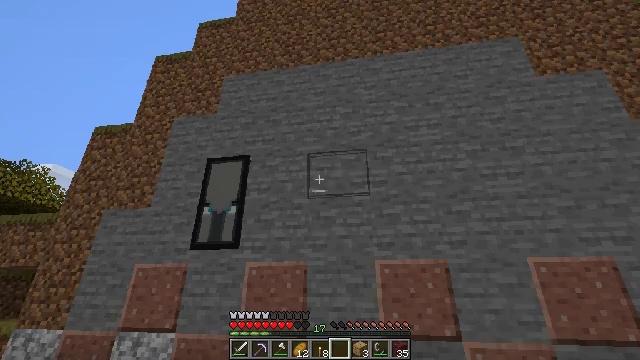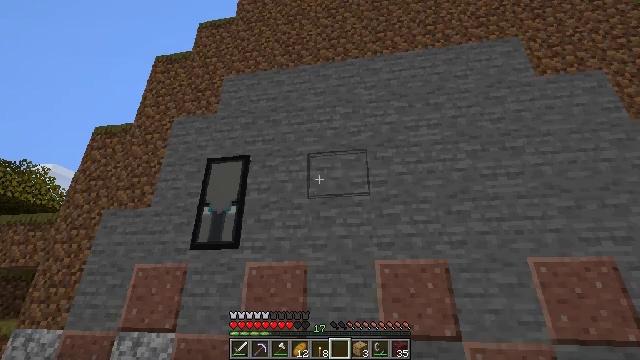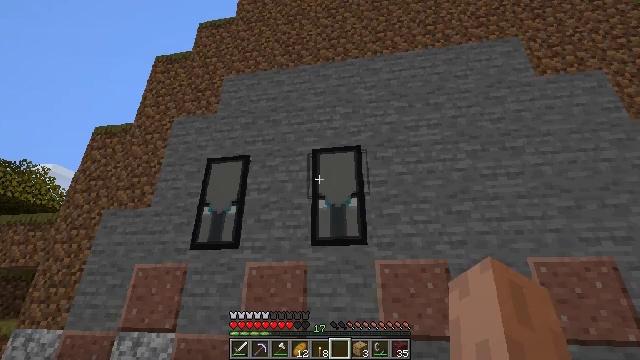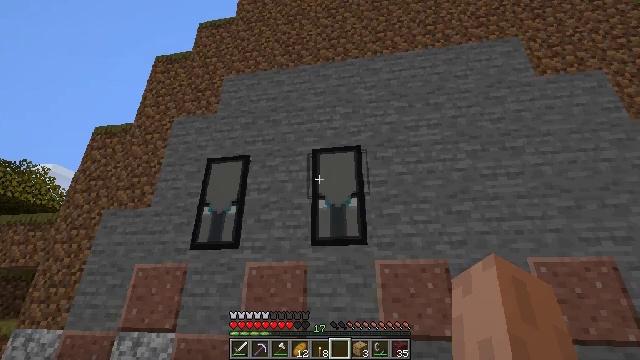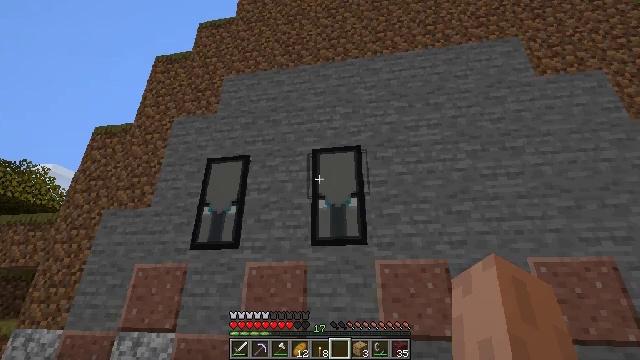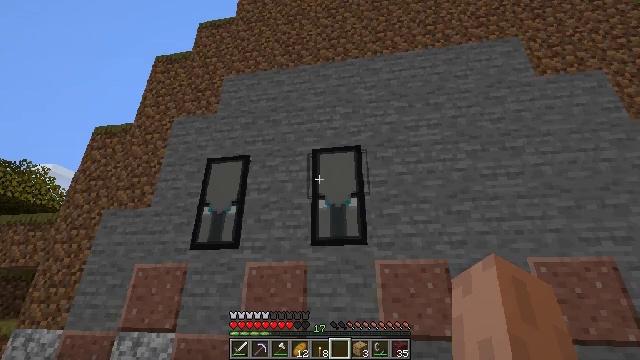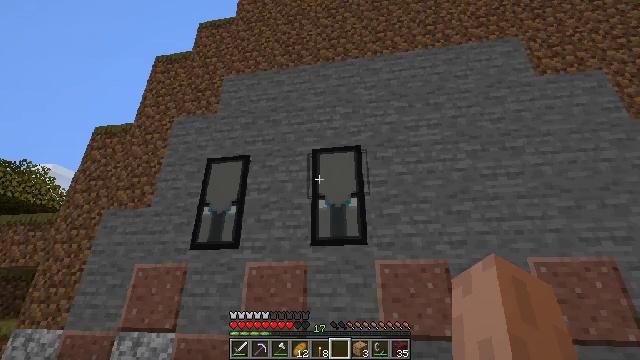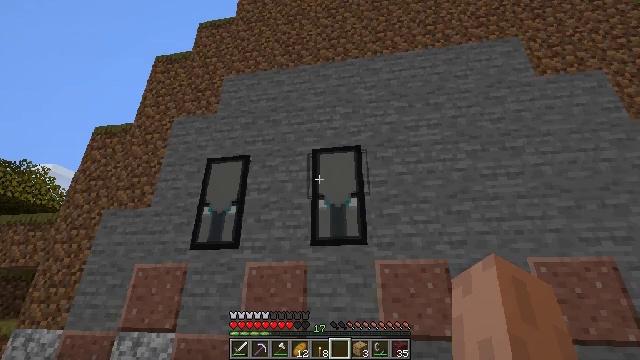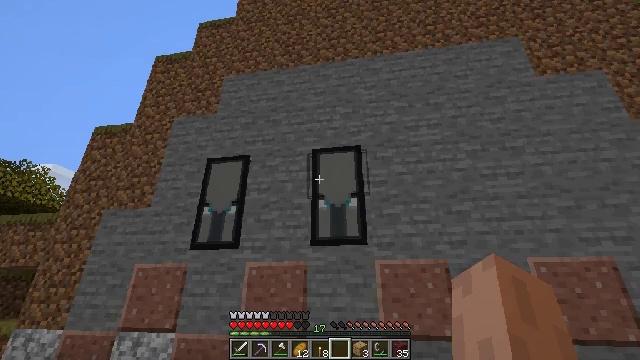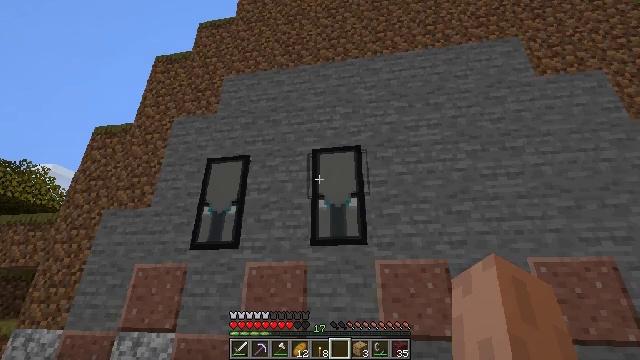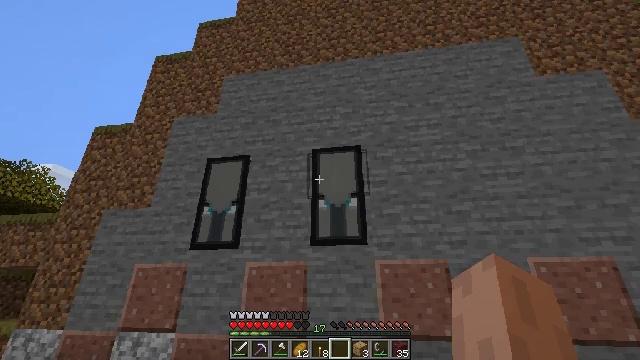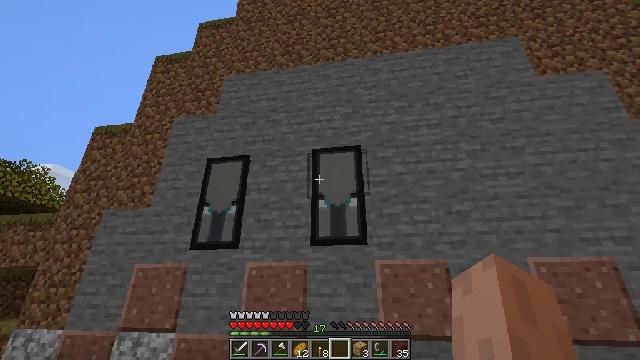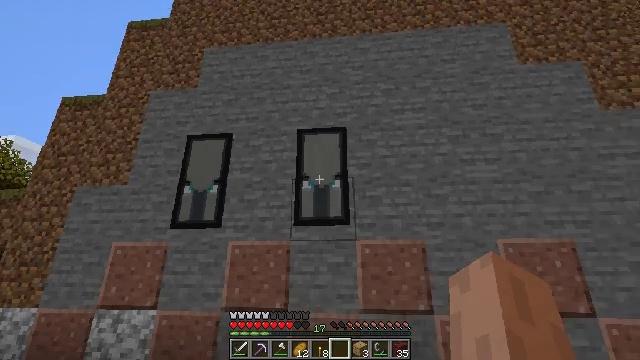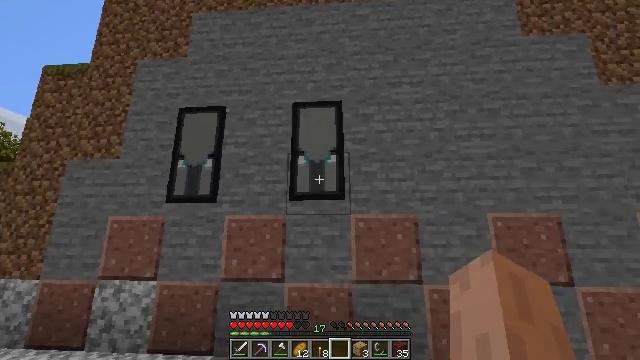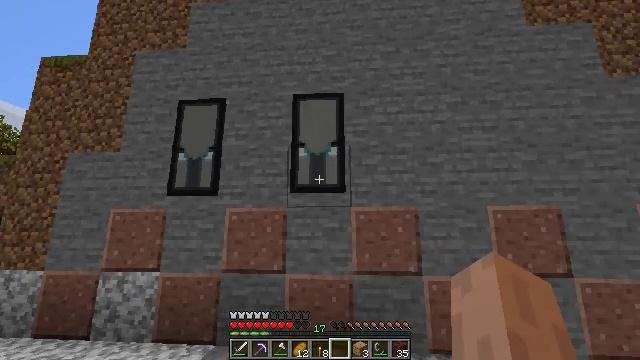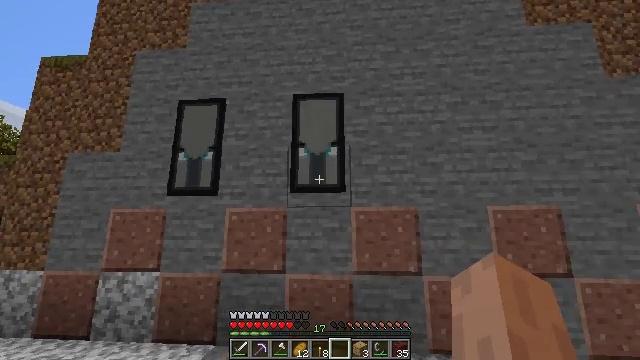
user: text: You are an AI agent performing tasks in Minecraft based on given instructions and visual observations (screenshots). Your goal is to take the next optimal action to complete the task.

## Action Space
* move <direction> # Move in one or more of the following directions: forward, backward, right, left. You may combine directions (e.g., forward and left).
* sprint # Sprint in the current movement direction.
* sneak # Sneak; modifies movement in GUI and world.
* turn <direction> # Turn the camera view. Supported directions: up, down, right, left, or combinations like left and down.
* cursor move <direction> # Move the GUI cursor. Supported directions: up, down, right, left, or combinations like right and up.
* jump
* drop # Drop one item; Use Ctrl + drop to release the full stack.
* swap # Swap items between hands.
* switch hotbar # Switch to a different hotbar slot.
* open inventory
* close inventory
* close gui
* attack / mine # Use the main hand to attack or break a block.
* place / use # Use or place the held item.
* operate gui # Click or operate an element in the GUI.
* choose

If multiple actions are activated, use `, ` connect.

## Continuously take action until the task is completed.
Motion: motion action
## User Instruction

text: Fight hostile mobs.
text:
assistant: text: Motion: no_op
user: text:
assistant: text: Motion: no_op
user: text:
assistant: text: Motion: no_op
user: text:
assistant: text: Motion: no_op
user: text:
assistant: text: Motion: no_op
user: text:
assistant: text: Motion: no_op
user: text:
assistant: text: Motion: no_op
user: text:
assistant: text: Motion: no_op
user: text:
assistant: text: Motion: no_op
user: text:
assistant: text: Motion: no_op
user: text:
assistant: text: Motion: no_op
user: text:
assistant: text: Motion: turn right and down
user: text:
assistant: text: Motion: turn right and down
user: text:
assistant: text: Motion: turn down
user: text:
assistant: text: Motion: no_op
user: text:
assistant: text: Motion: move back
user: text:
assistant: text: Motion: move back
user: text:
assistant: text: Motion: move back
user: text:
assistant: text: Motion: move back
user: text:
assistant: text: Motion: move back
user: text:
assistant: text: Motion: move back
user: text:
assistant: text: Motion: move back
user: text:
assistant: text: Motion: move back, turn right and down
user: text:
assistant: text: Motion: move back, turn right and down
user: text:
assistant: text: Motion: move back
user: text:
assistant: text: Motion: move back
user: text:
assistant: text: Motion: move back
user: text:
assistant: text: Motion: move back
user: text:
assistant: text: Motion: move back
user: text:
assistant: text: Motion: move back